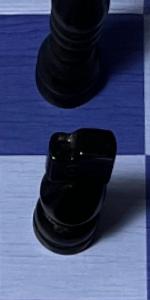
Label: Knight_Black